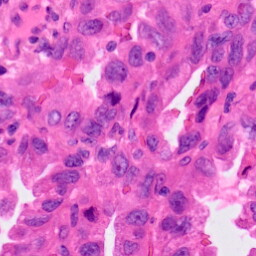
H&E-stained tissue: Lung